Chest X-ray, AP view. Patient: 34 years old, sex M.
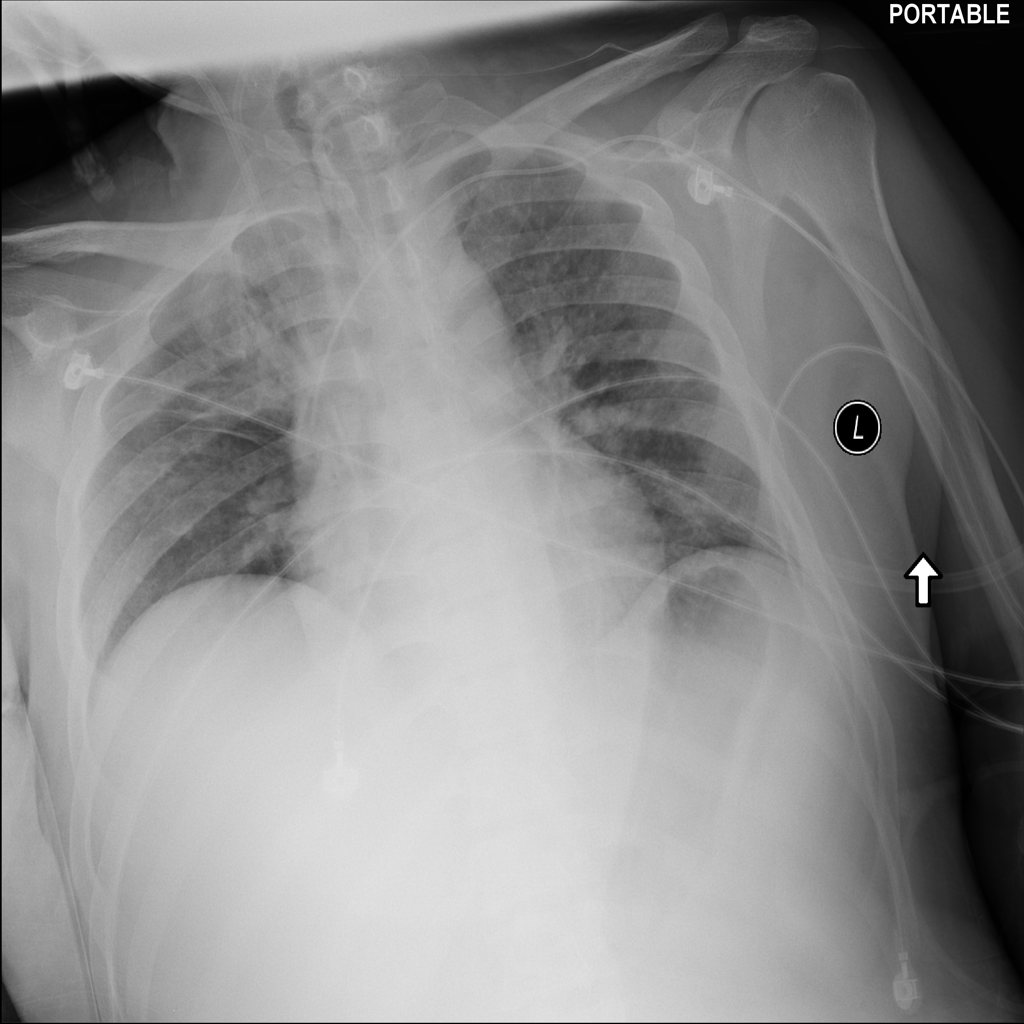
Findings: Consolidation